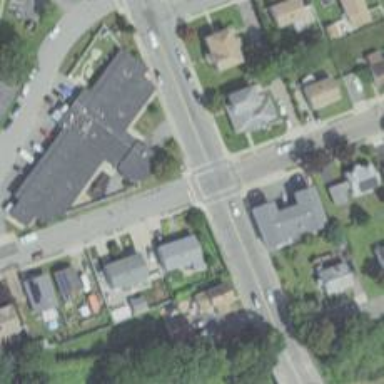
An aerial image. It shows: Road with stop sign.